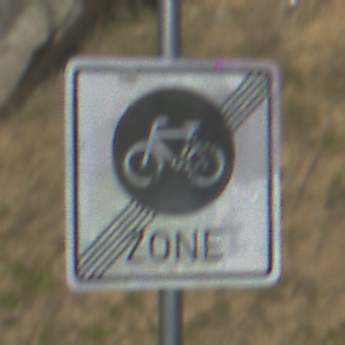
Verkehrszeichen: EndeFahrradzone
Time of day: MorningAfternoon
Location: Outdoor (Suburban)
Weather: Clear
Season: NotSpecified
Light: Natural